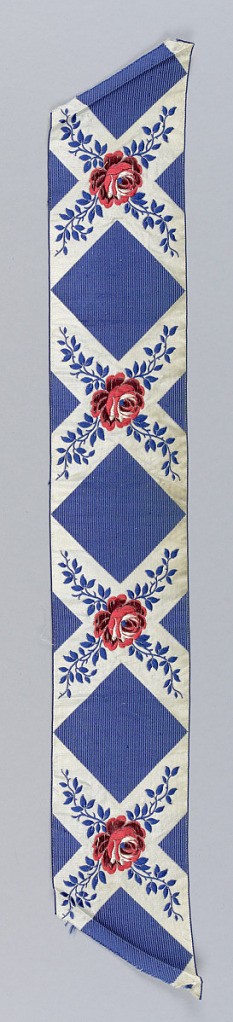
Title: Ribbon
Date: late 19th century
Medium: silk
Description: Blue ribbon with crossing white lines and red roses with blue leaves.